Interaction volume radius: 10 \u00c5
Interaction volume height: 20 \u00c5
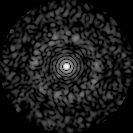
Disorder parameter: 0.8175